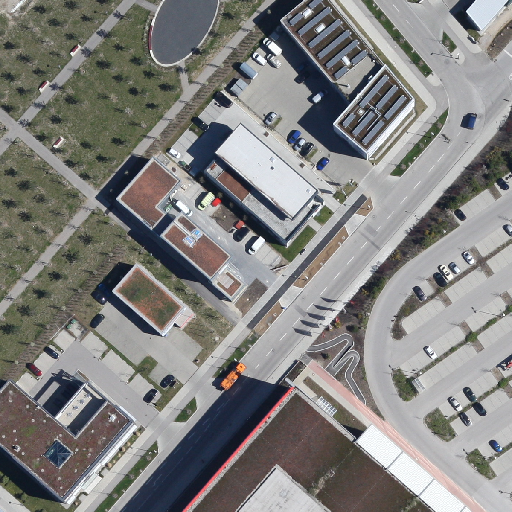
Referring expression: vehicle driving on the road